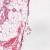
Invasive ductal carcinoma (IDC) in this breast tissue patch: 0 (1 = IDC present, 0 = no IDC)